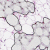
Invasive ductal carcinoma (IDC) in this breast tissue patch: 0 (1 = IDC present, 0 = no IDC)